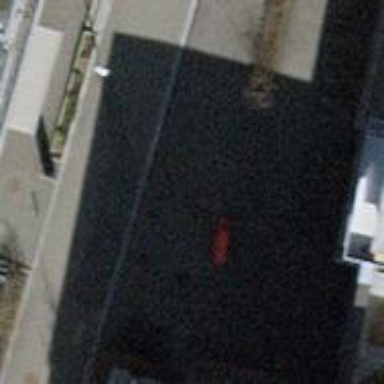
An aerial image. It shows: Red object.